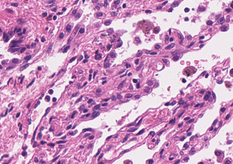
Tumor epithelial tissue: yes
Tumor-associated stroma tissue: yes
Normal tissue: no